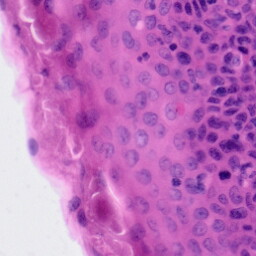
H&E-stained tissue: Tonsil